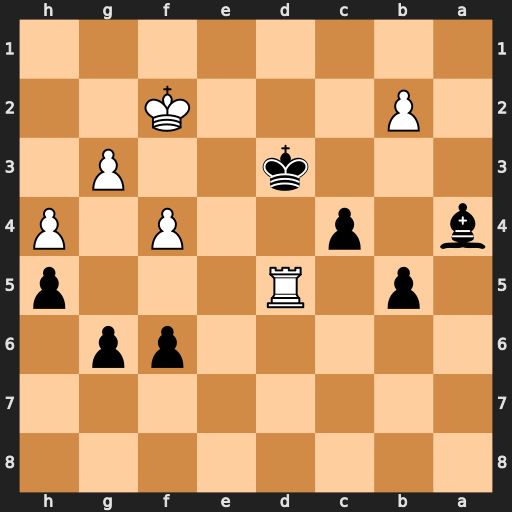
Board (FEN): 8/8/5pp1/1p1R3p/b1p2P1P/3k2P1/1P3K2/8
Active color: b
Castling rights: -
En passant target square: -
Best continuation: Kc2 g4 Kxb2 f5 c3 fxg6 c2 g7 c1=Q